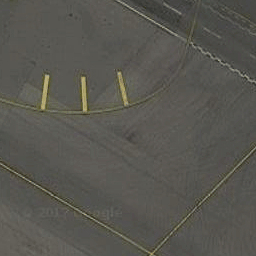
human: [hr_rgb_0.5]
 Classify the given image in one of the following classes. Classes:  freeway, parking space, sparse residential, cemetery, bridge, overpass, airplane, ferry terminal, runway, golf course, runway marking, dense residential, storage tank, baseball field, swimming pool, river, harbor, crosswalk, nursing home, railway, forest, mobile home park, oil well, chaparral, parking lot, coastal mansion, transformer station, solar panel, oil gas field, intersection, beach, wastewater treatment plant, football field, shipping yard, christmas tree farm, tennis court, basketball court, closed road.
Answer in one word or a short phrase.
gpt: runway marking